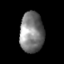
Tissue: skin
Cell type: Epithelial cells
Senescence score: 0.2518
Nuclear area (px): 944
Mean DAPI intensity: 125.0625